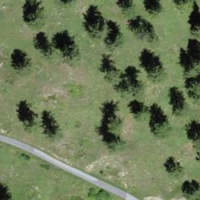
EUNIS habitat code: 23
Species observed at this site:
Callophrys rubi